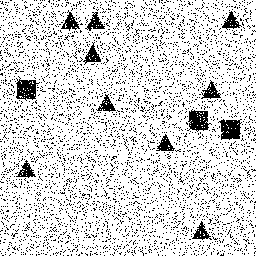
Squares: 3
Triangles: 9
Stars: 0
Total shapes: 12